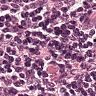
Metastatic tissue present: no